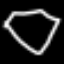
Label: diamond